Question: I am trying to convert date in the output to a format of 'dd-mm-yyyy'. I have tried converting just the date alone, but how do I go about converting the date only when the select statement is showing output.
For example this is my query
'''
select *
from dbo.Car
where
dbo.Car.[Date Registered] > DATEADD(year, -3, GetDate())
and dbo.Car.rentalCost < 350
ORDER by
[Date Registered] desc, brand asc;
'''
My current output for the above statement
In the above query I am selecting everything and one of the columns is 'DateRegistered' which is a date column, so how I do I convert only the date column? Should I specify each column after the select, like this?
'''
select
column1, column2, column3,
Convert(varchar(10), CONVERT(date, Datecolumn4, 105), 103)...
'''
is there an easier solution?
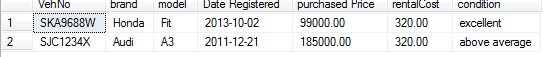
Answer: I think it's better to specify each column name in your select statement and for the date column use:
'''
select col1, col3, col3, CONVERT(varchar(10),[Date Registered], 105), col5, col6, col7
from dbo.Car
where dbo.Car.[Date Registered] > DATEADD(year, -3, GetDate()) and dbo.Car.rentalCost < 350
ORDER by [Date Registered] desc, brand asc;
'''